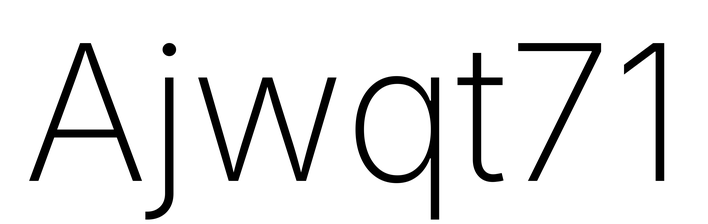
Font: Inter_ExtraLight